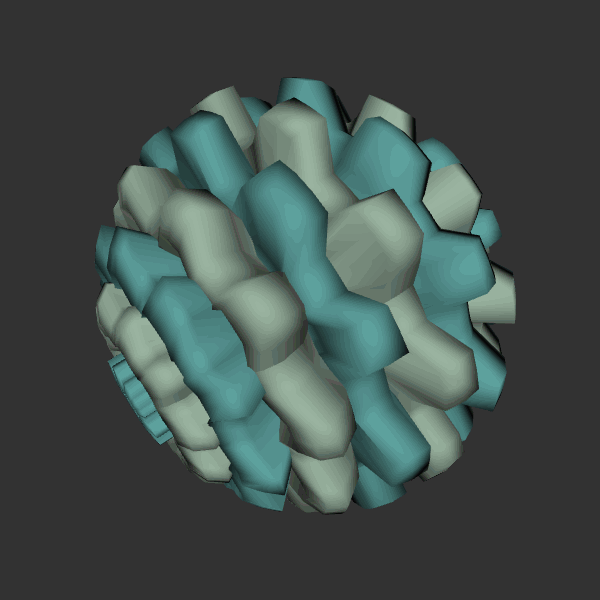
Background: dark